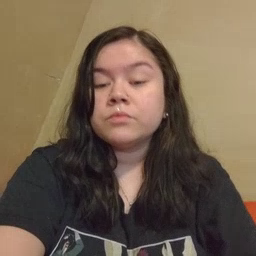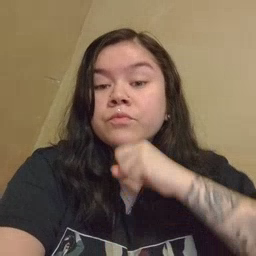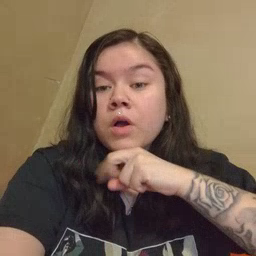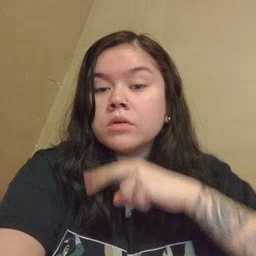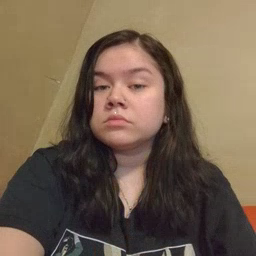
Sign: frog